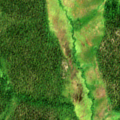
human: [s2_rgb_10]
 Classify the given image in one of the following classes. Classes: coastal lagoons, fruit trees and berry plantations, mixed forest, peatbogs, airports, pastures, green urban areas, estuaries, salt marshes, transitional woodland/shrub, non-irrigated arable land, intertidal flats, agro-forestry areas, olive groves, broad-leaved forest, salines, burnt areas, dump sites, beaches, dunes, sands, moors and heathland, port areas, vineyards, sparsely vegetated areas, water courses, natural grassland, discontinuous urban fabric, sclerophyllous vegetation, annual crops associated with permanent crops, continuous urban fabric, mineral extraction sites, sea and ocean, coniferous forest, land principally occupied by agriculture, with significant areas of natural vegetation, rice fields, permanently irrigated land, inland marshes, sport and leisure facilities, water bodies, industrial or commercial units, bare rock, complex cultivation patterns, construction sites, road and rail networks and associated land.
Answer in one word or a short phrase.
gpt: coniferous forest, peatbogs